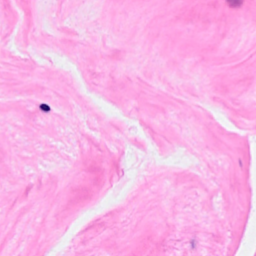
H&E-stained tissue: Breast